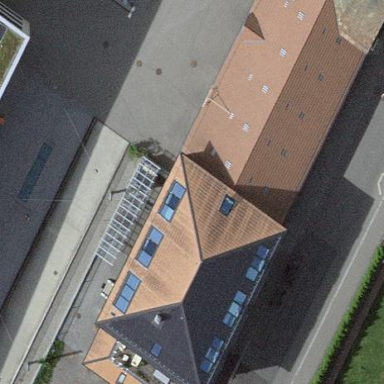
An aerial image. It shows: Bridge building with gabled roof made of roof tiles. The roof is marcoon in color.